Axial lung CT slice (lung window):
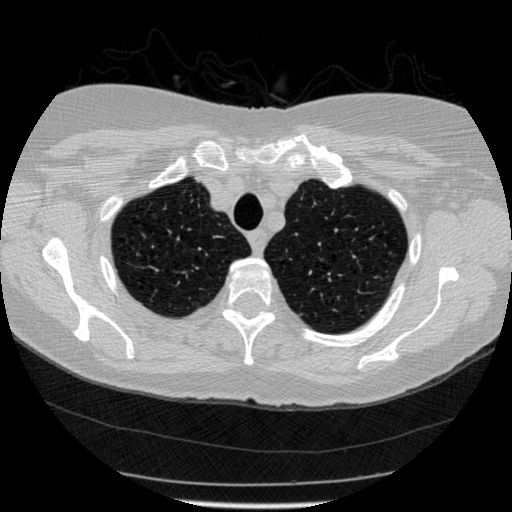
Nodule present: no